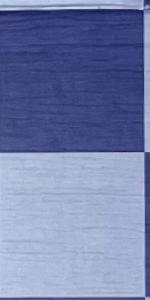
Label: Empty